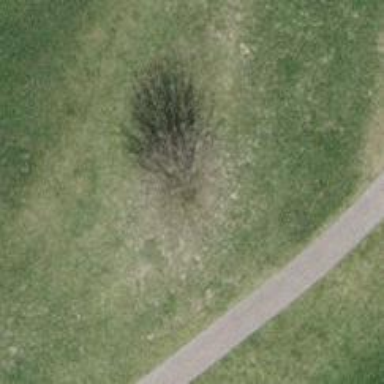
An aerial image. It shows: Urban tree adds touch of nature to the surroundings.